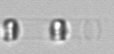
Label: Skeletonema